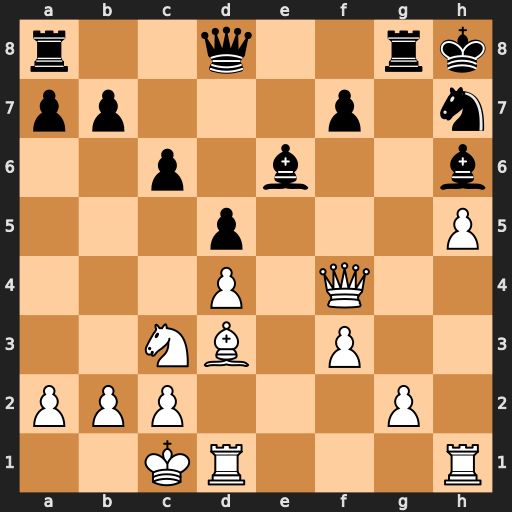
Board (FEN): r2q2rk/pp3p1n/2p1b2b/3p3P/3P1Q2/2NB1P2/PPP3P1/2KR3R
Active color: w
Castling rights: -
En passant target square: -
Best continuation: Qxh6 Qg5+ Qxg5